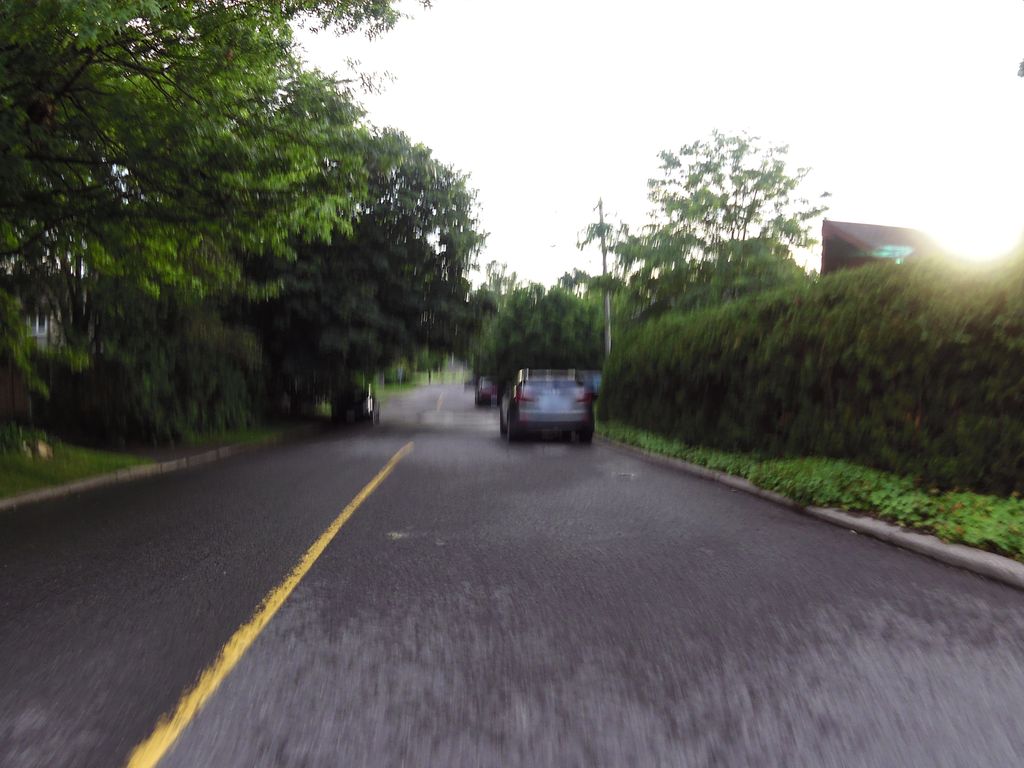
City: ottawa-gatineau